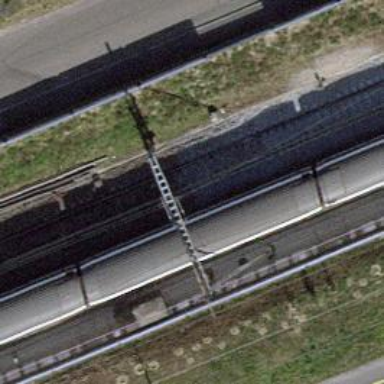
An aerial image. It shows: Railway with electrified contact lines.